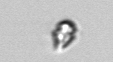
Label: Heterocapsa_rotundata